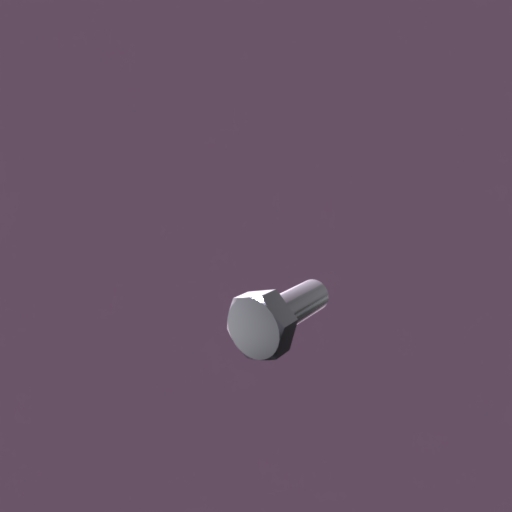
Label: bolt